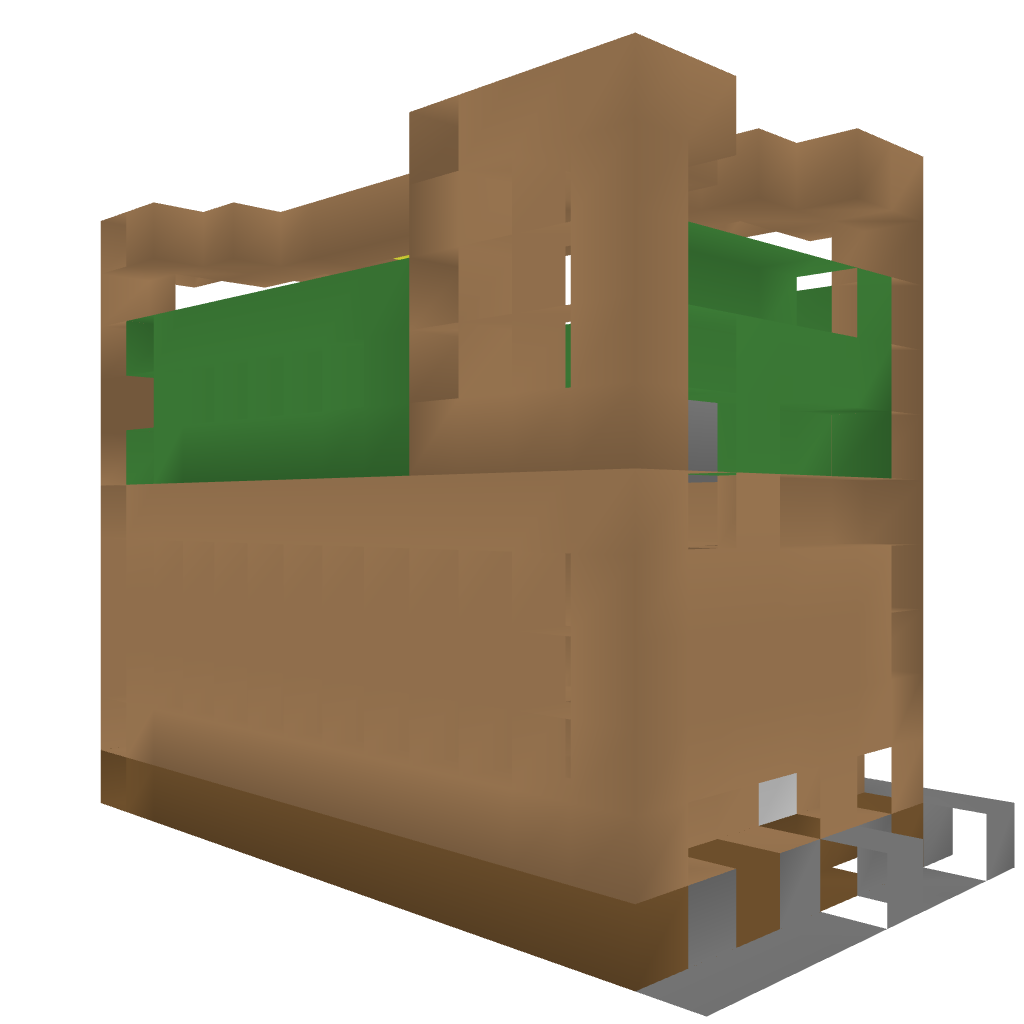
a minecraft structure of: egg farm bad low quality